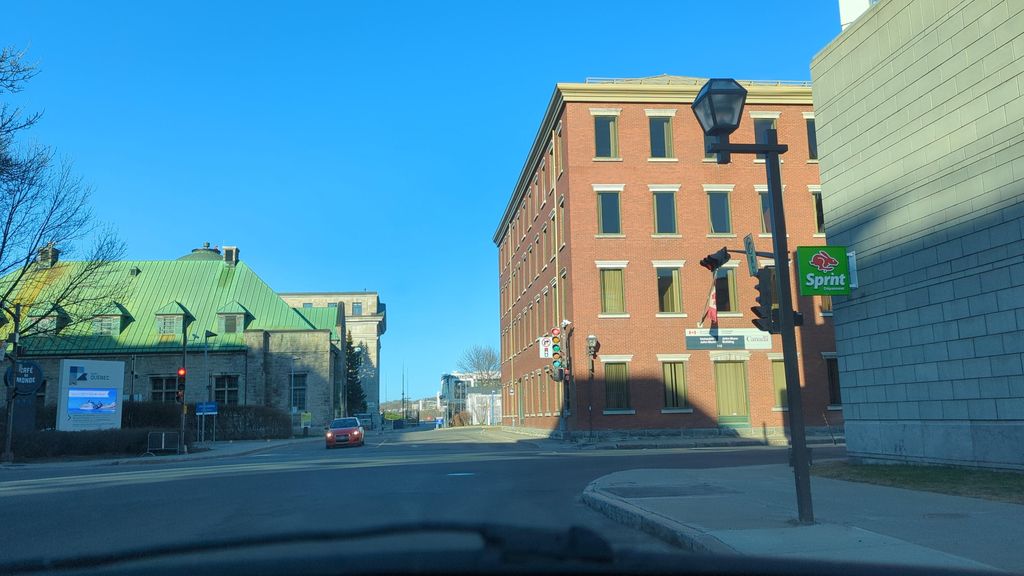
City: quebec_city